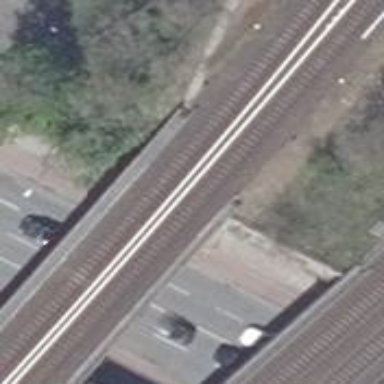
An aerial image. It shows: Bridge carrying electrified light rail track.